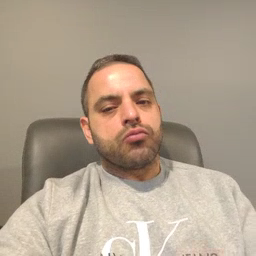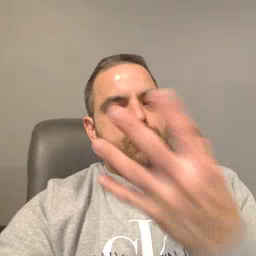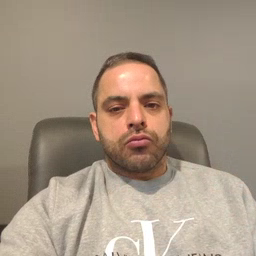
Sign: blow